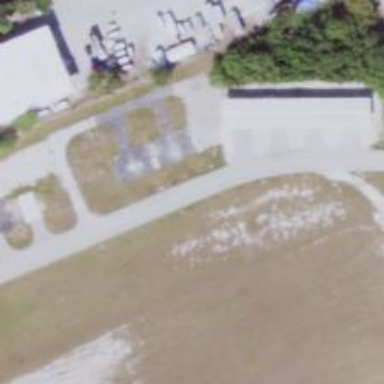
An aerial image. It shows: View of taxiway at the airport.